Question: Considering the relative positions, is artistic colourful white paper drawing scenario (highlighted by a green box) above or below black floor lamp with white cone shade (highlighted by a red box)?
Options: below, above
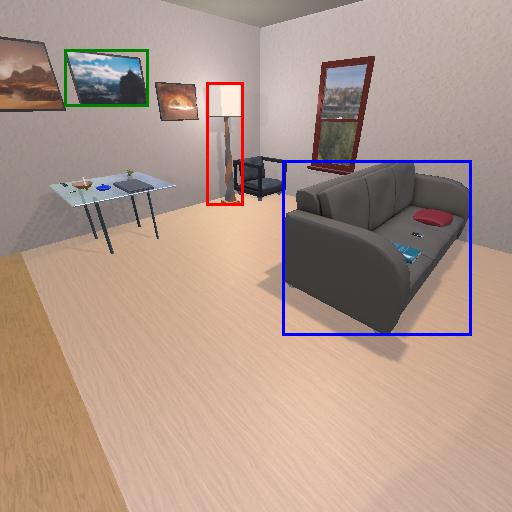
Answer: below